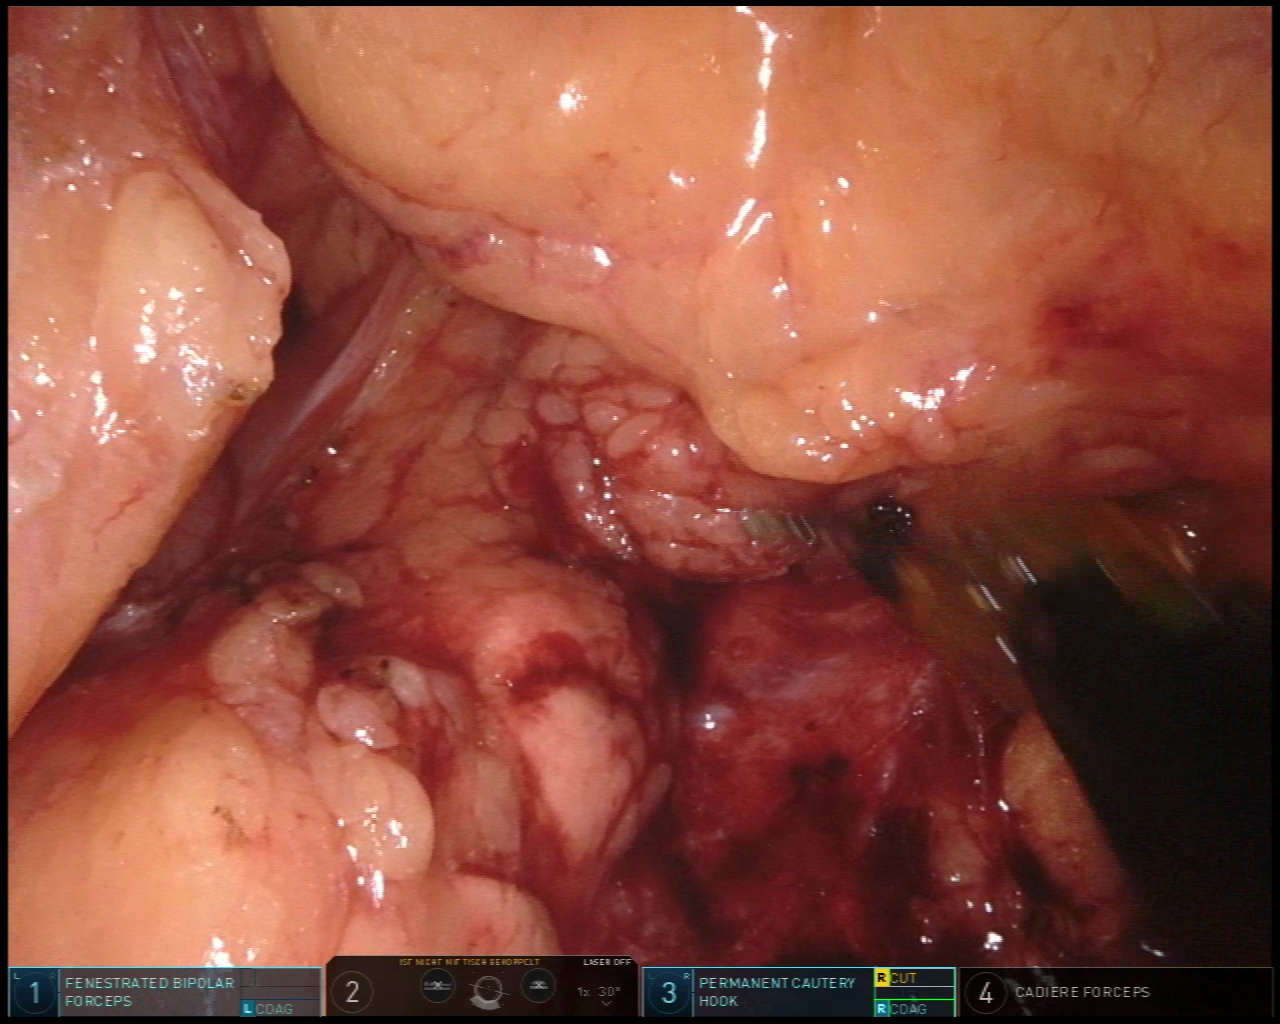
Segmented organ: pancreas
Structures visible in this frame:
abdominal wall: no
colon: no
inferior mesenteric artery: no
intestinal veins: no
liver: no
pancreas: yes
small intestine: no
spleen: no
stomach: yes
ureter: no
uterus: no
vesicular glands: no